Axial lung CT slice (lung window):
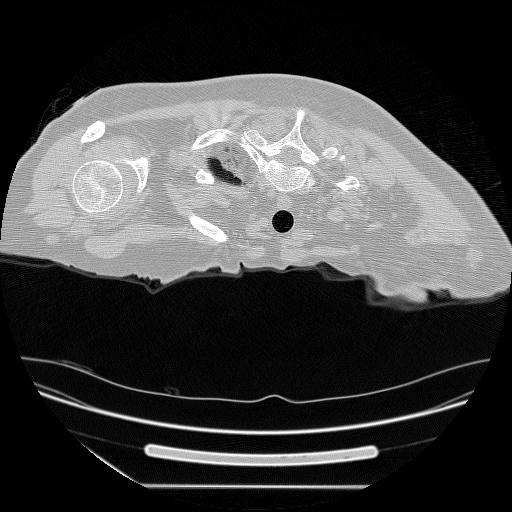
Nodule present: no